Field crop: maize
Growth stage: 1
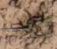
Species: lolium